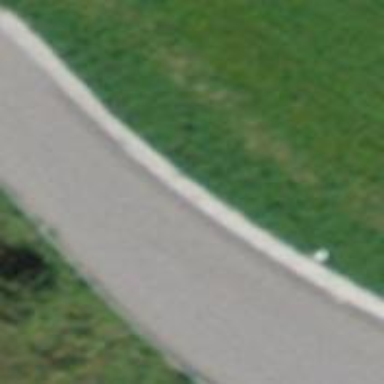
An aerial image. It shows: Retaining wall.